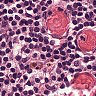
Metastatic tissue present: no